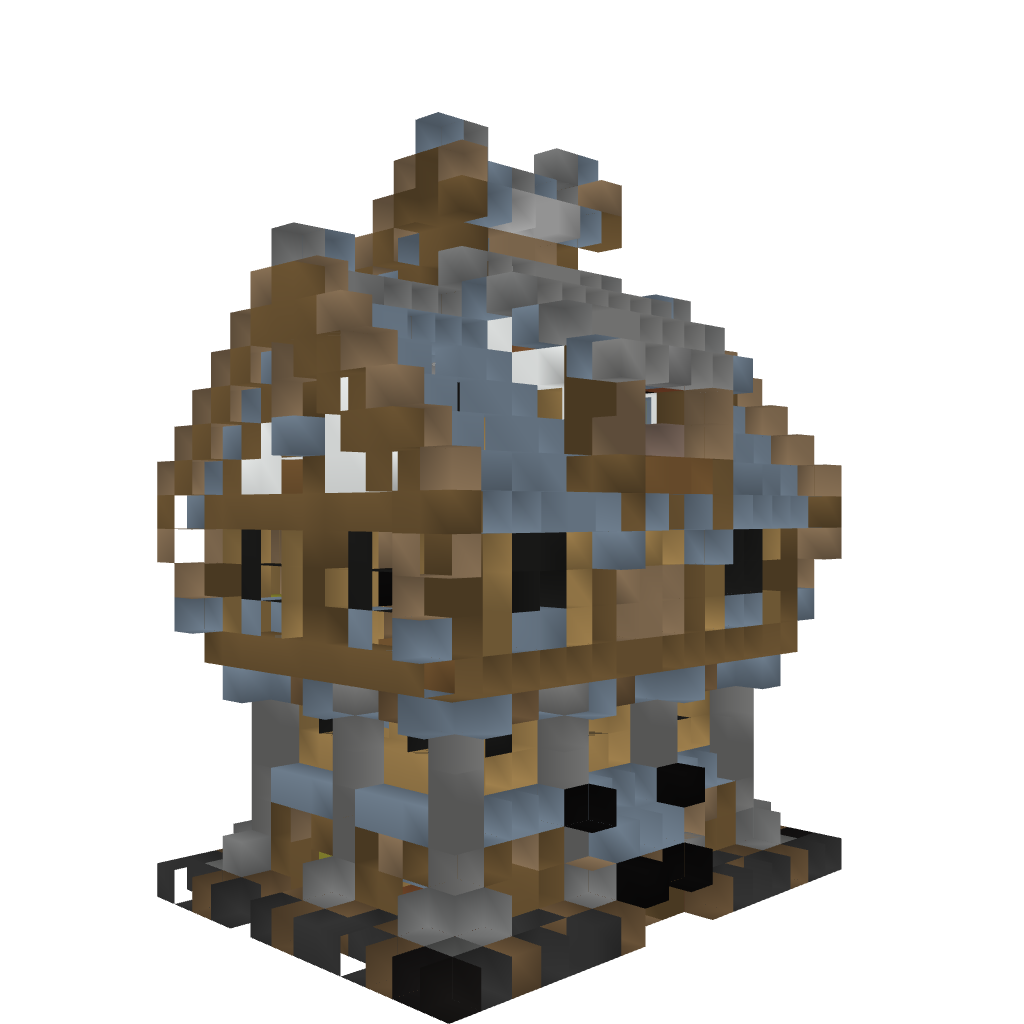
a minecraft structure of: Medieval Medium House